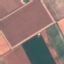
Label: AnnualCrop